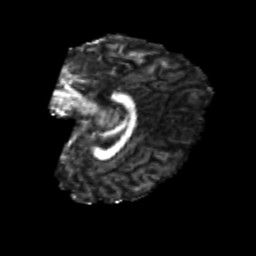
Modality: FA
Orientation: sagittal
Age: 23
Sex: female
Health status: healthy
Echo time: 0.074 s